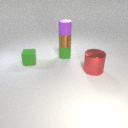
small green rubber cylinder below small brown metal cylinder